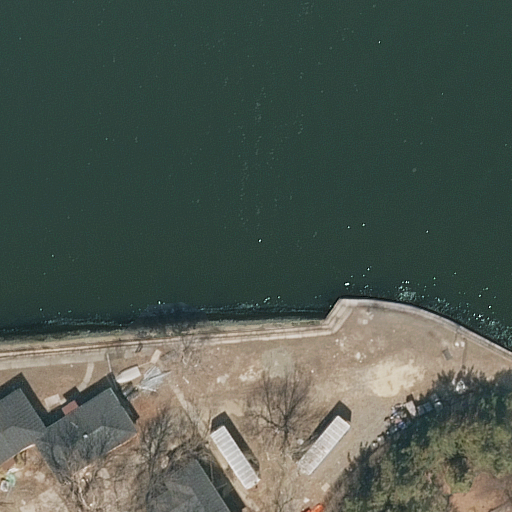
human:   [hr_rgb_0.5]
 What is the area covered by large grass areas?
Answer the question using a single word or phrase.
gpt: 0m2

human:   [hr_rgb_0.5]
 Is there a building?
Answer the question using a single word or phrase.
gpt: yes

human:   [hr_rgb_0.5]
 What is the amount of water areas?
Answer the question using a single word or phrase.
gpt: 1

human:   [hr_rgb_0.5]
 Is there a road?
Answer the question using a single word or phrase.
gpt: yes

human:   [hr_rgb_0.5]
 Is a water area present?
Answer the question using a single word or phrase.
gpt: yes

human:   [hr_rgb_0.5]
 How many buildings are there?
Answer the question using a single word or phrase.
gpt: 1

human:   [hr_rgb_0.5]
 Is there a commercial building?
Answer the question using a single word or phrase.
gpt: no

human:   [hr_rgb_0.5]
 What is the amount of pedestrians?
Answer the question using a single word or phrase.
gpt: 1

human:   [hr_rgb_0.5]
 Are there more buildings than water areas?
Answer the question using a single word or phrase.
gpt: no

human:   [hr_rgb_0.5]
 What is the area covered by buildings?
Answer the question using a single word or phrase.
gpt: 268m2

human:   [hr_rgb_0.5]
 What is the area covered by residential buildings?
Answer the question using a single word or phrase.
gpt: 268m2

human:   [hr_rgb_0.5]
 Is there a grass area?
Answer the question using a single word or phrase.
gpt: yes

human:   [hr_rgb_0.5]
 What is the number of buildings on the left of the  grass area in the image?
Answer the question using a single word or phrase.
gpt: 0

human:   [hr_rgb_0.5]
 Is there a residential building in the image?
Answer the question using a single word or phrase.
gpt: yes

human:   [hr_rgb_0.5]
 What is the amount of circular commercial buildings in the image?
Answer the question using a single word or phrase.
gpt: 0

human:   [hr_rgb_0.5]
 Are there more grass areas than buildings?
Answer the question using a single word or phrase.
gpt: no

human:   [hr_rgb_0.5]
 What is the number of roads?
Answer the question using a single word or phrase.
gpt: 1

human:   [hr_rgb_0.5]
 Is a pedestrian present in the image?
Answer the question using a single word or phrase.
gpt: yes

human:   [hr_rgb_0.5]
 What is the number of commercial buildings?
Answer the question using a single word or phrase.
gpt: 0

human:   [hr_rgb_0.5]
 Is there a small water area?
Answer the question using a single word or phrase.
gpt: no

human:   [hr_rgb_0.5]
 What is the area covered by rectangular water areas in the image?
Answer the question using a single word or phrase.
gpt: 0m2

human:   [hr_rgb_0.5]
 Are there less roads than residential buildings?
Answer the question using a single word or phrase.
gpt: no

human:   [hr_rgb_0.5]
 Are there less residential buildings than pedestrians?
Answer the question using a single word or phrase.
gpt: no

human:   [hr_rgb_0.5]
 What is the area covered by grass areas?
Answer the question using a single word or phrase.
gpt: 104m2

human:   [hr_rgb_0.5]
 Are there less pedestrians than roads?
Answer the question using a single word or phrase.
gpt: no

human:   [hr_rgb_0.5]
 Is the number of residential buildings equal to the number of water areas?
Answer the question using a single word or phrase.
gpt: yes

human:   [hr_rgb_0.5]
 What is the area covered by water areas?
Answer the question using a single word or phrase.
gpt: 6612m2

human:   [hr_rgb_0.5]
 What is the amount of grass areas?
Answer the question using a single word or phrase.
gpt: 1

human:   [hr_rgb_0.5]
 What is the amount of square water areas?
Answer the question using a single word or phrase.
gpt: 0

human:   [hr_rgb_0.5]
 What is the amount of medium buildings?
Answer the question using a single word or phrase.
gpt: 1

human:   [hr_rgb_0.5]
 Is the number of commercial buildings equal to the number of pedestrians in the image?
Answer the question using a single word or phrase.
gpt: no

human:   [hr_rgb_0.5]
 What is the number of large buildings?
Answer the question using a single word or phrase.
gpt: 0

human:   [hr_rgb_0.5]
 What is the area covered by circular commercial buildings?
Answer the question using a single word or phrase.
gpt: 0m2

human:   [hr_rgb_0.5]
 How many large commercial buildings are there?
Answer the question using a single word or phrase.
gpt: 0

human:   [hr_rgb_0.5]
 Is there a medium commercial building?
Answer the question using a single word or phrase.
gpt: no

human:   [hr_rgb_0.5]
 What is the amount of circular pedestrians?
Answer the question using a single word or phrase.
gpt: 0

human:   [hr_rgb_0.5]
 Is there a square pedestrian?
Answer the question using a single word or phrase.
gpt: no

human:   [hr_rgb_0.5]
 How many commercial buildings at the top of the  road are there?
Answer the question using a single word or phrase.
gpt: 0

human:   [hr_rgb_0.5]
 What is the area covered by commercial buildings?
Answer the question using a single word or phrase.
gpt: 0m2

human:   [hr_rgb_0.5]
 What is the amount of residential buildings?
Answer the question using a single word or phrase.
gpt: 1

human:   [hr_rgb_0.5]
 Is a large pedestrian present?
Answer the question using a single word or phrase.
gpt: yes

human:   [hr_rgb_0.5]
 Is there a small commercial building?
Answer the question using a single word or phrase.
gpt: no

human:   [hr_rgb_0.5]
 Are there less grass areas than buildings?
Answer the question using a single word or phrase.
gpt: no

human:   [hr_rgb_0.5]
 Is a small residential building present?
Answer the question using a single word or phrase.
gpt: no

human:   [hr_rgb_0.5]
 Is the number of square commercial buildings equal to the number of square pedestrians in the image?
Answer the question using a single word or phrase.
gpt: yes

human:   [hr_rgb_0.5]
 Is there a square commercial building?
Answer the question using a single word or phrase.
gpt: no

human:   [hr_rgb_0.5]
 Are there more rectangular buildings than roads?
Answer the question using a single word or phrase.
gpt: no

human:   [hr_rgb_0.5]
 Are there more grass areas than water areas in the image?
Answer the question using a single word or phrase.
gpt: no

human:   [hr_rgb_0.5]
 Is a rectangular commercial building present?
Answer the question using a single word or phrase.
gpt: no

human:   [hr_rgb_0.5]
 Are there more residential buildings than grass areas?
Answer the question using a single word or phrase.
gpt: no

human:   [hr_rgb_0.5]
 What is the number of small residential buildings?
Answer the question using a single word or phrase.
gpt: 0

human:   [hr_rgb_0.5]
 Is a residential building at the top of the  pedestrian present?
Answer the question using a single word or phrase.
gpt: yes

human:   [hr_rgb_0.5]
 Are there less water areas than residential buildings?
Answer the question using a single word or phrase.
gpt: no

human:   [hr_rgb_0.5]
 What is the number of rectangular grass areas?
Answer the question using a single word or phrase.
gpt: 0

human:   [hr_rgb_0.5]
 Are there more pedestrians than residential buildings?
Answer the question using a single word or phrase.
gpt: no

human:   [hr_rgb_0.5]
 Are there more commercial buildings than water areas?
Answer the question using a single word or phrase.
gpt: no

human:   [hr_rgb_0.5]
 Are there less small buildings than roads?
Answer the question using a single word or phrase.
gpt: yes

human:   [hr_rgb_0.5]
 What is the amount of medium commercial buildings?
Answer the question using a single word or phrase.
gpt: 0

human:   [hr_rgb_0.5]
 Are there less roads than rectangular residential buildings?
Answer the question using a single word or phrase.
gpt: no

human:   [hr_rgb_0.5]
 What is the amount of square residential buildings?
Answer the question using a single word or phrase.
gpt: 0

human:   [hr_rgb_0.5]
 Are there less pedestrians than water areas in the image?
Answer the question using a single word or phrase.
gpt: no

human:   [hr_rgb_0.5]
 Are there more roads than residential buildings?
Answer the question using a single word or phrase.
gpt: no

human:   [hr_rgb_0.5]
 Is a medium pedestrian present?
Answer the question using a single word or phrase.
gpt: no

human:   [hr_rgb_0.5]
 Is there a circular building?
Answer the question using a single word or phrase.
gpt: no